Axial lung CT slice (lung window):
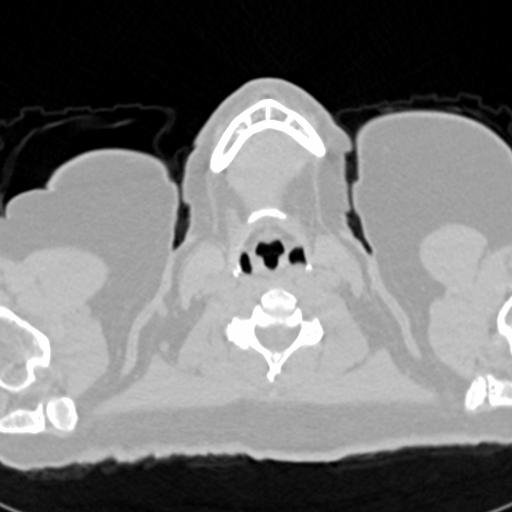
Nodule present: no